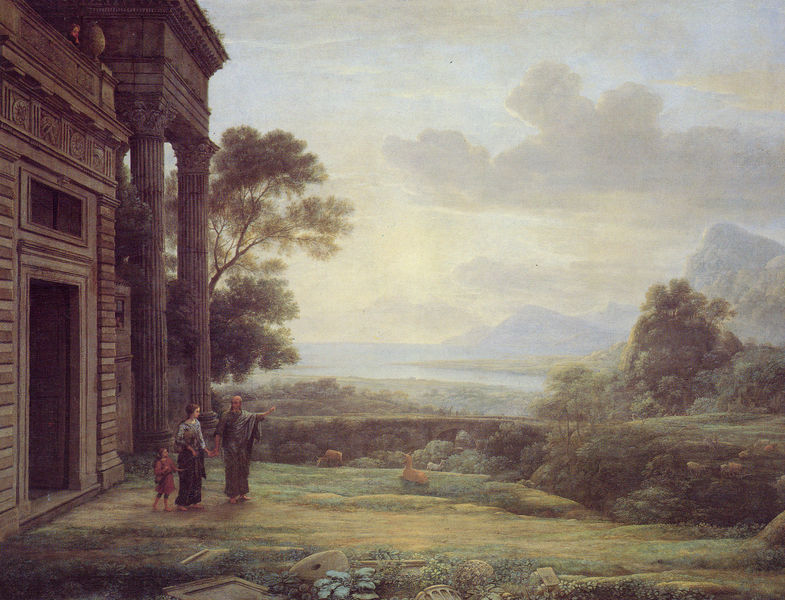
Titel: L'Expulsion d'Hagar, Die Verstossung der Hagar
Künstler: Claude Lorrain
Standort: München
Institution: Alte Pinakothek
Schlagwörter: baum, berg, blau, gemälde, himmel, mann, meer, umhang, wasser, weiß, wolken, bäume, fluss, gelb, grün, landschaft, menschen, mädchen, ocker, see, ufer, abend, braun, finger, frankreich, frau, grau, hell, licht, schwarz, szene, säule, säulen, tür, türkis, ausblick, gebäude, gras, haus, park, rasen, schloss, tier, tiere, tuch, weg, wiese, wolke, beige, muster, rock, alt, architektur, arm, bibel, bluse, stehen, stein, steine, tragen, gräser, horizont, hügel, kühe, morgen, natur, sonnenaufgang, strauch, weide, brüstung, busch, büsche, gewässer, sonne, sträucher, familie, gewänder, kind, mutter, pflanze, pflanzen, front, wald, kinder, garten, kanneliert, vase, bewölkt, balkon, relief, sommer, fassade, italien, süden, alter mann, zuschauer, berge, gebirge, gipfel, mauer, dunst, nebel, sonnenuntergang, tag, wise, kuh, landschaftsmalerei, vegetation, steinmauer, ausflug, figuren, nebelig, romantik, beobachter, erhaben, trümmer, wild, woman, ornamente, junge, zeigen, abendrot, tor, bucht, barfuss, paradies, eingang, ruine, lamm, antike, greis, philosoph, palast, abschied, idyll, lichtung, architrav, kapitelle, rom, kapitell, fries, portal, villa, sims, gesims, pforte, üppig, hirsche, reh, rehe, jesus, hügelig, regenwolken, altes testament, antik, sky, toga, tree, house, mountain, mountains, water, griechenland, mönch, hain, antikisierend, kanneluren, eiche, child, ballustrade, tempel, balu, personengruppe, grass, view, basis, dorisch, arkadien, maria, korinthisch, weiser, armut, schafe, tunika, biblisch, sohn, rillen, joseph, door, pasture, klassisch, mühlrad, hagar, akantus, tempelfront, hausfront, family, arkantus, metope, rustica, kanelluren, heilige familie, bukolisch, wildtiere, bruecke, weisen, verstoßung, ideallandschaft, cows, farm, home, lorrain, kanelliert, kanellur, beautiful, blattkapitell, land, atik, bergblick, brg, gelerter, robert, vernet, cannelure, hägar, kannelierte säulen, korinithisch, mauerwall, berf, 1900, frau des hegar, italianist, famielei, tiny, luminist, tehe